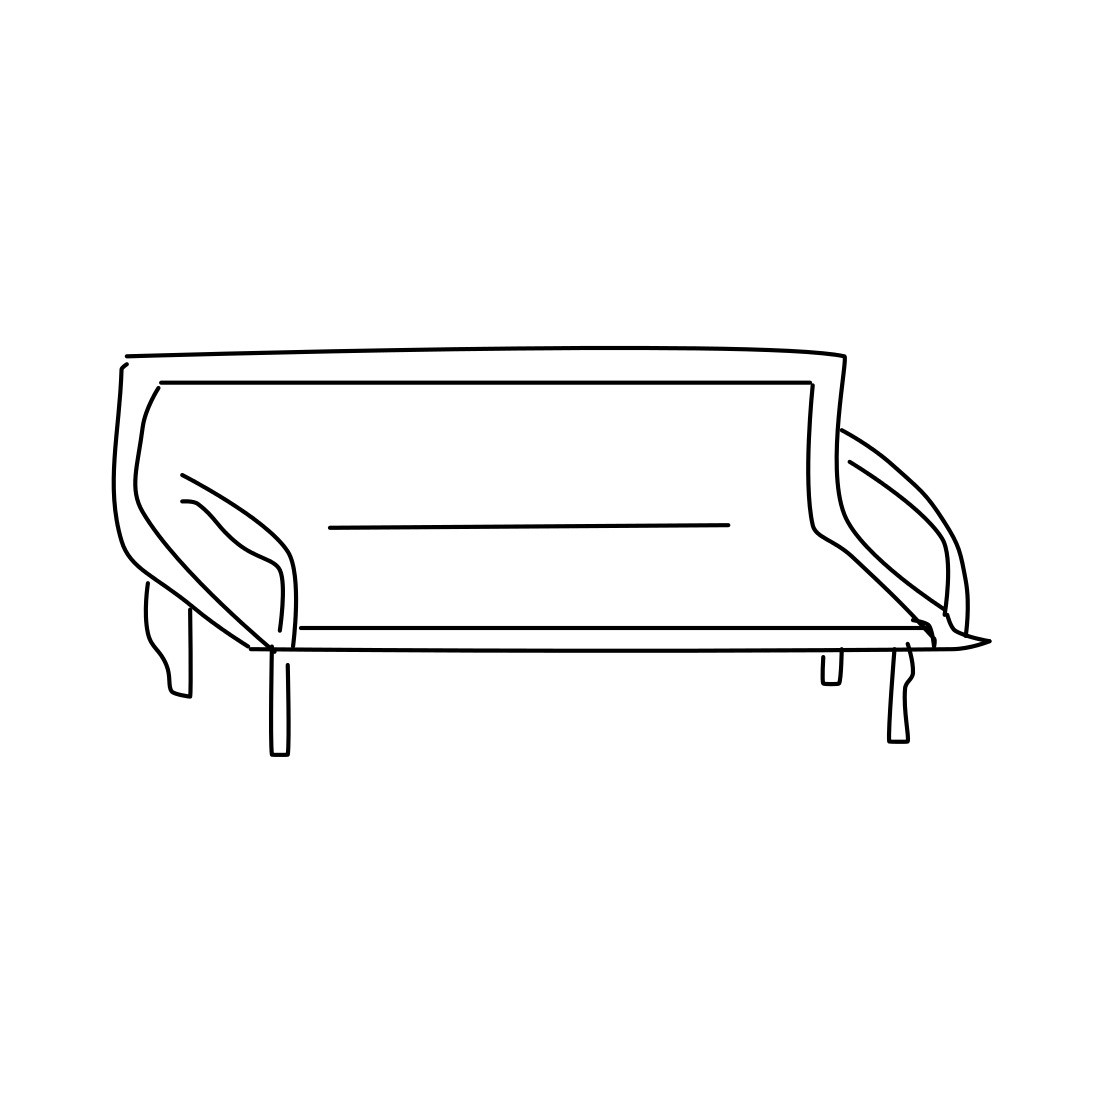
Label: bench